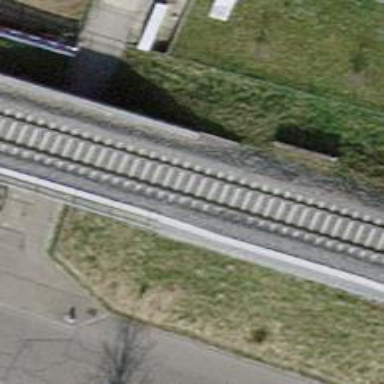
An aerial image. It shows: Single railway track on embankment with electrification through contact line.